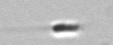
Label: flagellate_morphotype3